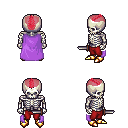
a pixel art fantasy rpg character, male body template, skeleton, lavender cape, red pants, ruby red short mohawk hairstyle, gold boots, dagger, four views (front, back, left, right), 2x2 character sprite sheet, small pixel art, hard edges, no anti-aliasing